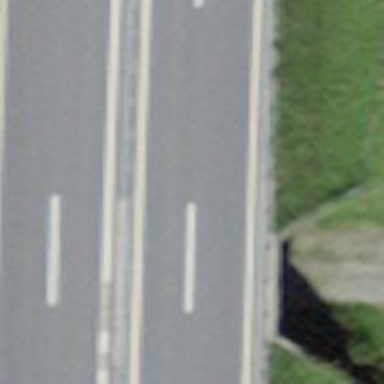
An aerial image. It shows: Beam-structured bridge with asphalt surface. It is trunk highway and serves as motorroad.